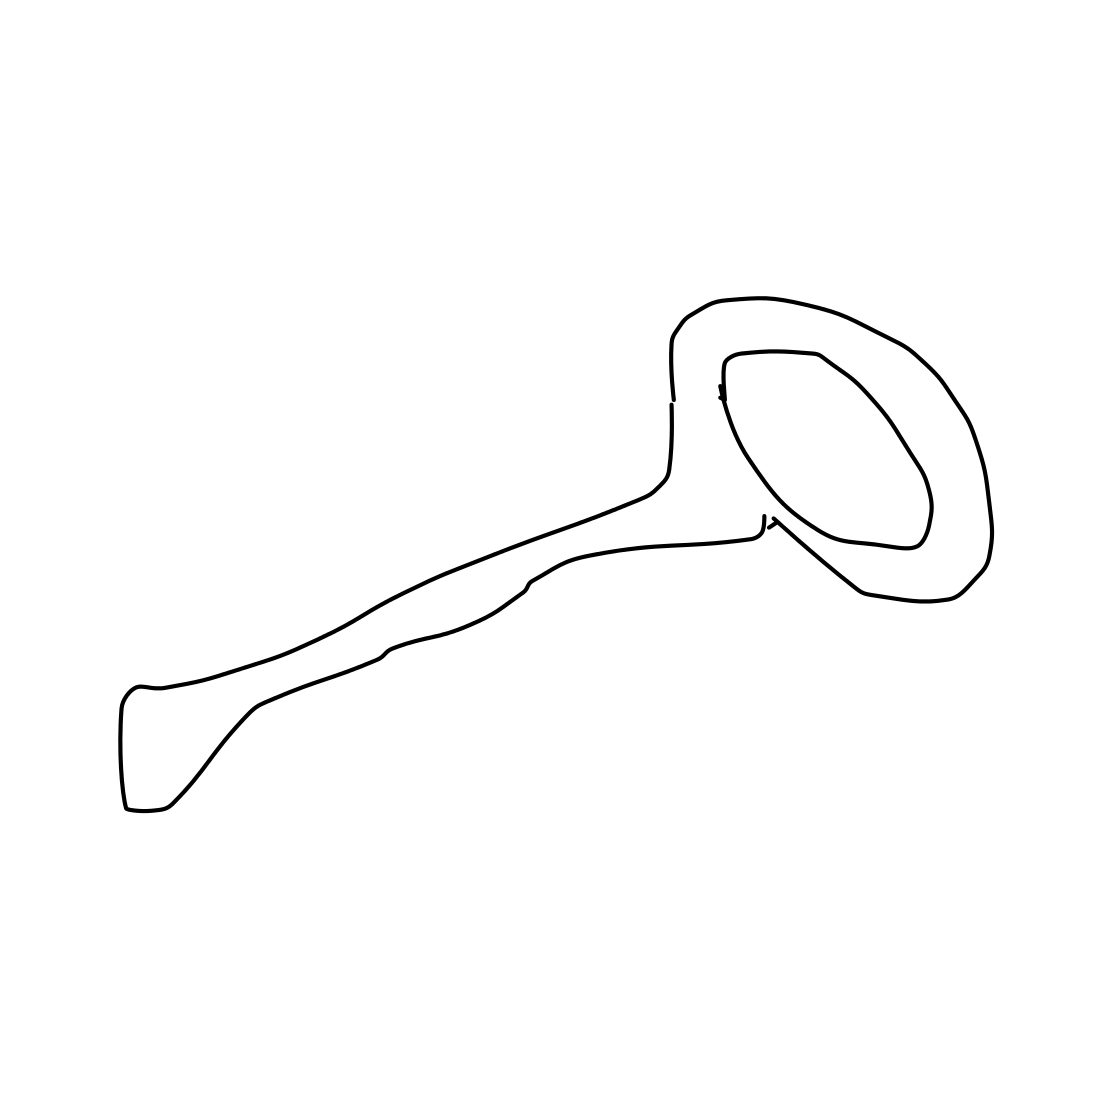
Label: bottle opener